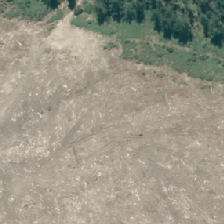
Land cover: harvested_forest